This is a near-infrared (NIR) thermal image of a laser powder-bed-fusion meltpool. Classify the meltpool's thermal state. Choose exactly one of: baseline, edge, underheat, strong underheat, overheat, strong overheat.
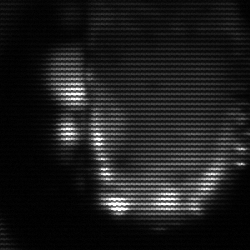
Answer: baseline